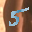
Label: 5